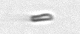
Label: fiber